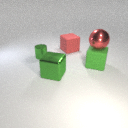
small green metal cylinder to the left of large red rubber cube